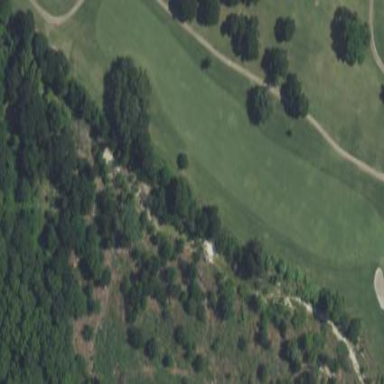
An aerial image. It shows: Golf rough area.